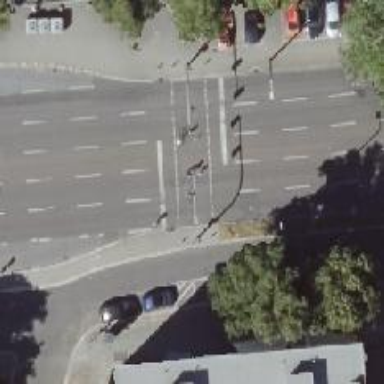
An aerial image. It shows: Crossing with traffic signals.